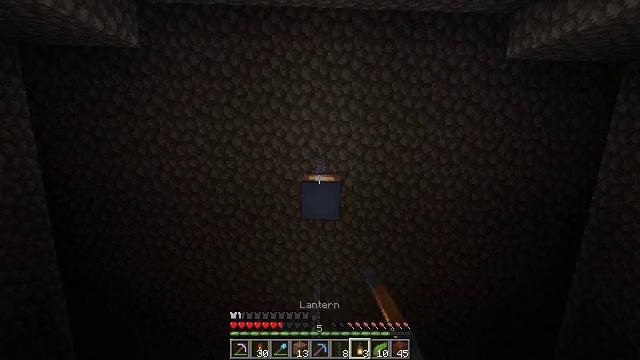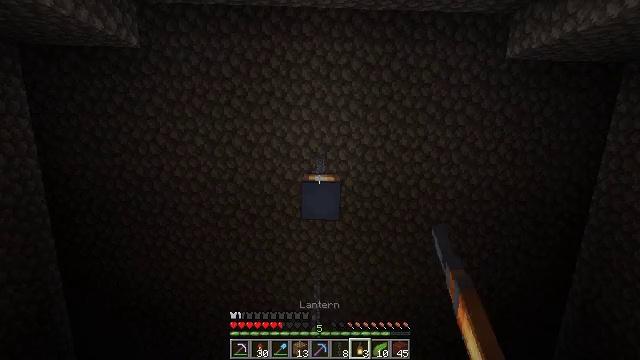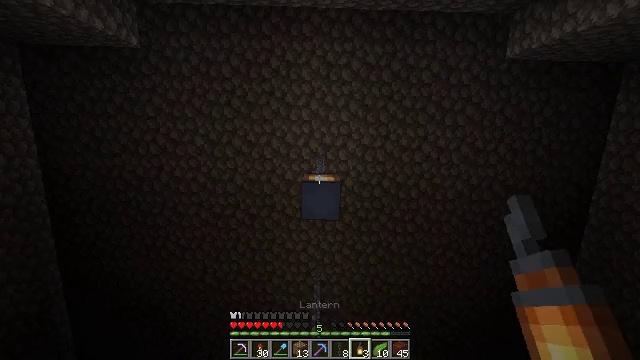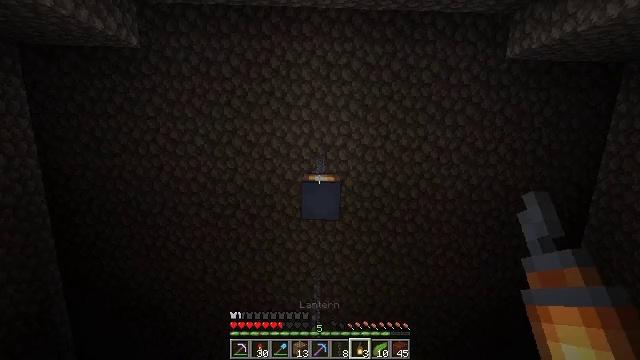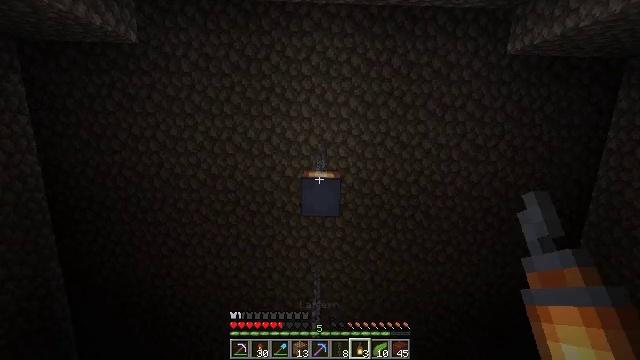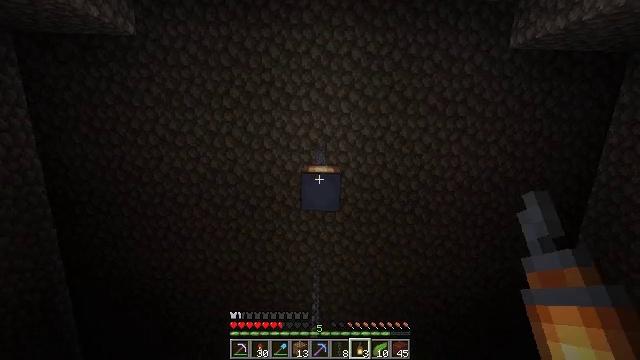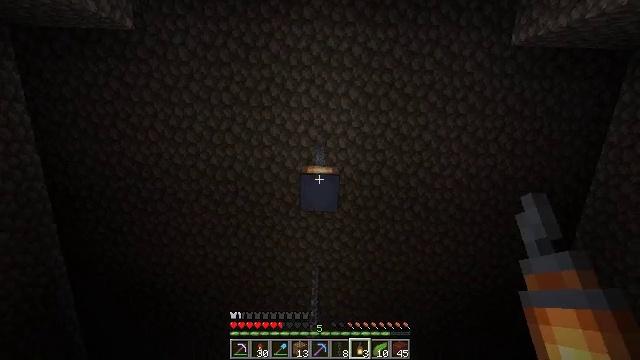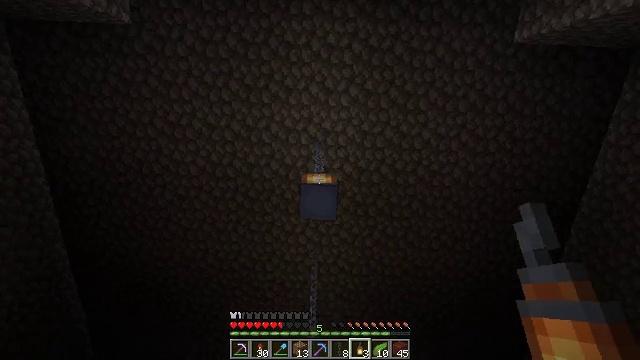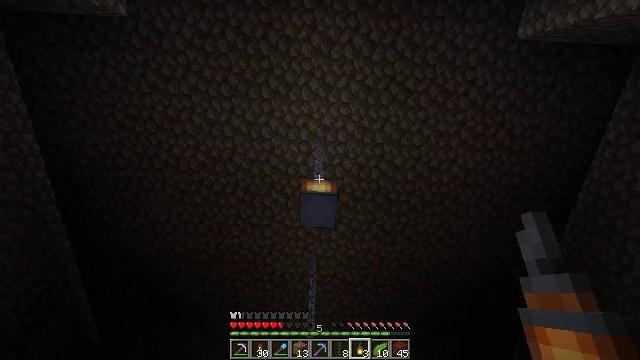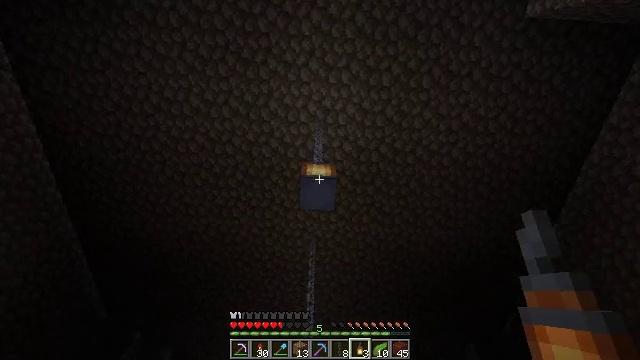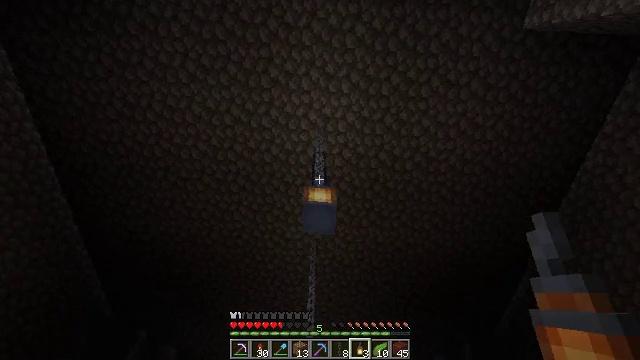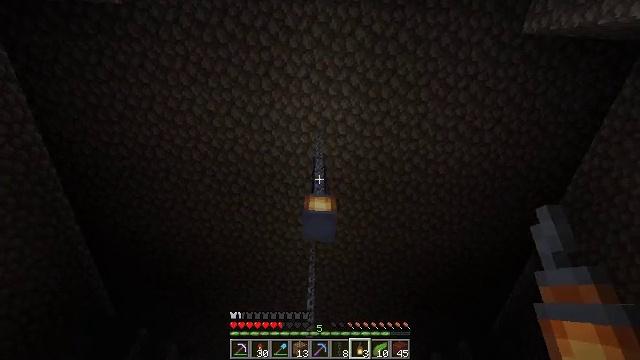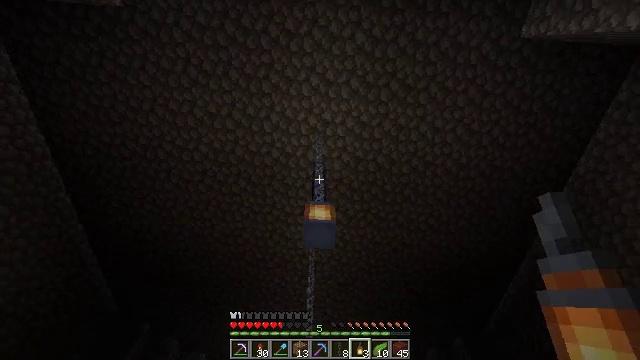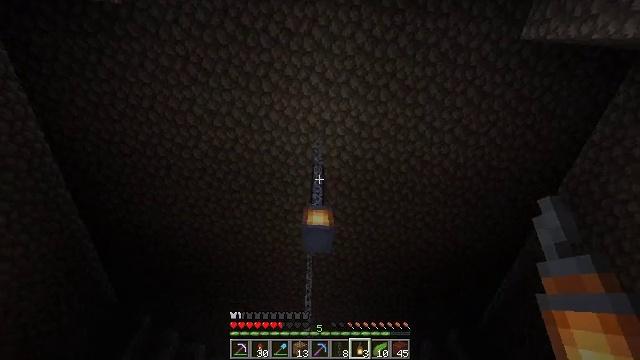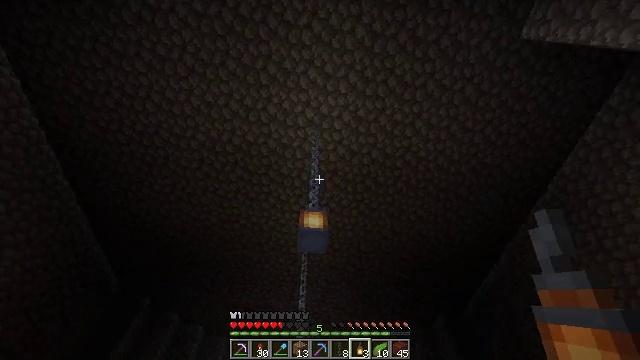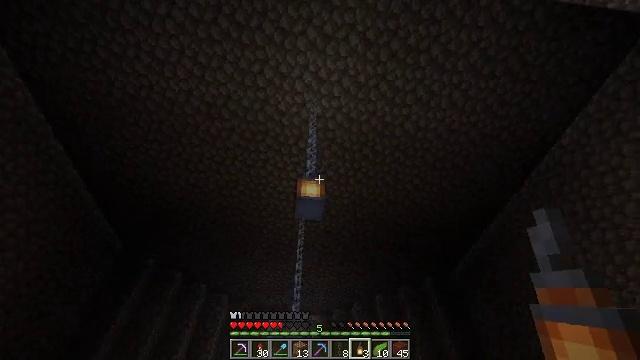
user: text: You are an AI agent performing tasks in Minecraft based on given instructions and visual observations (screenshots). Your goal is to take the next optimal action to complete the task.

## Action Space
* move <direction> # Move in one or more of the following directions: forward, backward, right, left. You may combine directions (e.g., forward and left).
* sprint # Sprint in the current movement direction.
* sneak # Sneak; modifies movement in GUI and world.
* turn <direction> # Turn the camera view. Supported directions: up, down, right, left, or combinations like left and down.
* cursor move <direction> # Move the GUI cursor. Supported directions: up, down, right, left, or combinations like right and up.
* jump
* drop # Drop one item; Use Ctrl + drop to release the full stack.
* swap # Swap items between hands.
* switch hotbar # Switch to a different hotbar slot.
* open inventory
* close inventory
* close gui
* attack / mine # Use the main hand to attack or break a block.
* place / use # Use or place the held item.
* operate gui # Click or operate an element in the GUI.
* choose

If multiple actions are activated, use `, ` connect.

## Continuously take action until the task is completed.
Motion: motion action
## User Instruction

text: Mine the lantern.
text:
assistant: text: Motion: no_op
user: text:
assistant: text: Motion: no_op
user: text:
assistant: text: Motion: no_op
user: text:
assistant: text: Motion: no_op
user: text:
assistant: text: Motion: turn down
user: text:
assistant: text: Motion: move back, turn down
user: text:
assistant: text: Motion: move back, turn down
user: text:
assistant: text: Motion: move back, turn down
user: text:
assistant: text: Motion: move back, turn down
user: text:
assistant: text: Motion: move back, turn down
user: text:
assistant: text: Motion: move back
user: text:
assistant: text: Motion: move back, turn down
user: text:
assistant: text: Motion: move back, turn down
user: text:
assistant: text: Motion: move back, turn right and down
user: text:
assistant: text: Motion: move back, turn down
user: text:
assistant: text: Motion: move back, turn left and down
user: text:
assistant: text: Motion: move back, turn left and down
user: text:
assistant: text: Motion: move back, turn down
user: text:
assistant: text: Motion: move back, turn down
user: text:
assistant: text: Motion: move back
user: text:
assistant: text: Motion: move back, turn down
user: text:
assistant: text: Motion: move back, turn down
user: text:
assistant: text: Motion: move back, turn down
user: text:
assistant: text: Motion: move back, turn down
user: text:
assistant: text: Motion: move back, turn down
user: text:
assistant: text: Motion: turn down
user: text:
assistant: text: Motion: turn down
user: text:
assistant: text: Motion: no_op
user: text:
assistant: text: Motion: no_op
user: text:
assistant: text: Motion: no_op